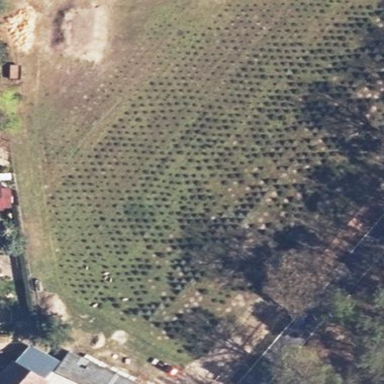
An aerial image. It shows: Plant nursery.